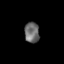
Tissue: skin
Cell type: Epithelial cells
Senescence score: 0.275
Nuclear area (px): 300
Mean DAPI intensity: 105.95